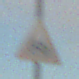
Verkehrszeichen: RadverkehrRechts
Umgebung: Outdoor, Nature
Tageszeit: SunriseSunset
Wetter: PartlyCloudy
Licht: Natural
Jahreszeit: NotSpecified
Kontrast: LowContrast